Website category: movie
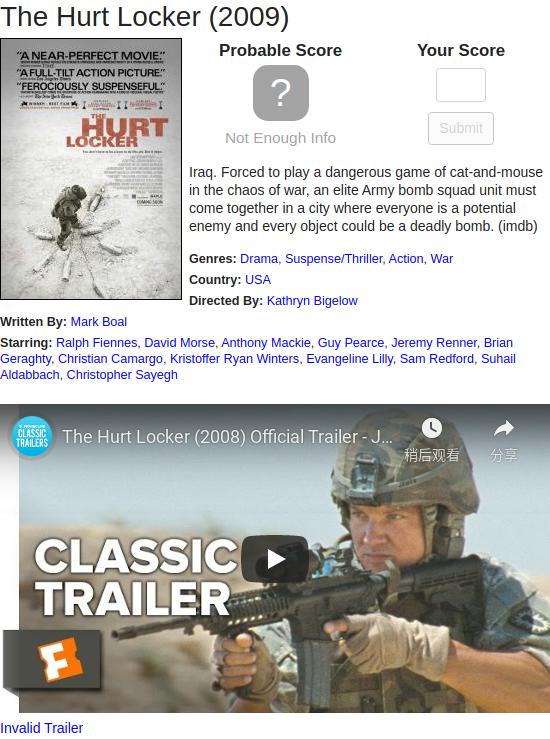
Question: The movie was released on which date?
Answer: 2009

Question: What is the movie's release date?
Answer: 2009

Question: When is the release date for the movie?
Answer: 2009

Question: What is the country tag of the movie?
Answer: USA

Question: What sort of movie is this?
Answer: Drama

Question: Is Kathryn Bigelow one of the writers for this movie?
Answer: no

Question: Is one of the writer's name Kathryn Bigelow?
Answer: no

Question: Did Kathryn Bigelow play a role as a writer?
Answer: no

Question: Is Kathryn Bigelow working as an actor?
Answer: no

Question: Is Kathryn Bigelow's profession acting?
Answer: no

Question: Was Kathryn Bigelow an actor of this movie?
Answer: no

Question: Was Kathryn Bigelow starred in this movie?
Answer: no

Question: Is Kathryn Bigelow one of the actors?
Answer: no

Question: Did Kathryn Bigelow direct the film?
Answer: yes

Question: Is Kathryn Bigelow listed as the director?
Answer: yes

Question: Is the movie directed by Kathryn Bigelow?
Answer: yes

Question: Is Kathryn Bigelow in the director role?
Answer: yes

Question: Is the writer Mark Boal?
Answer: yes

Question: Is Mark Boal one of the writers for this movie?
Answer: yes

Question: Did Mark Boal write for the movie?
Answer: yes

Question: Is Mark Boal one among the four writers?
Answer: yes

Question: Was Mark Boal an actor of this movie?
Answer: no

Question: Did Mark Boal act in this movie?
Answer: no

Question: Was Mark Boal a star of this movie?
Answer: no

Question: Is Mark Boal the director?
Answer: no

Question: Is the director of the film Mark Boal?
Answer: no

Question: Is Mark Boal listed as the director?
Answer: no

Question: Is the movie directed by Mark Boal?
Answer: no

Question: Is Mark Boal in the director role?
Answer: no

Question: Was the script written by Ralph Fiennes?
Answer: no

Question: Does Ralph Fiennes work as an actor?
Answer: yes

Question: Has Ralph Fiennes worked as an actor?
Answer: yes

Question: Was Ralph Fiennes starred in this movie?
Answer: yes

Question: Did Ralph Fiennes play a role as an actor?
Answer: yes

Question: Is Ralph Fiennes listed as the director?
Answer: no

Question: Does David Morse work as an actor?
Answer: yes

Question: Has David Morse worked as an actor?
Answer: yes

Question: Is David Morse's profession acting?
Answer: yes

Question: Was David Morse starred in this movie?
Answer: yes

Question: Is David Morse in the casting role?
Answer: yes

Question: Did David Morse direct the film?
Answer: no

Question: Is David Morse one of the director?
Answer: no

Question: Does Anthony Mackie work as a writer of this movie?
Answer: no

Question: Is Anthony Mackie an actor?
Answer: yes

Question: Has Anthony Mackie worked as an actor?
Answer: yes

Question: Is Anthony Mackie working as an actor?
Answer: yes

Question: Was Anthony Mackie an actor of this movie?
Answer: yes

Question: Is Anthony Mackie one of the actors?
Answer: yes

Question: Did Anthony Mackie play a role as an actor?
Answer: yes

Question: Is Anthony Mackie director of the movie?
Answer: no

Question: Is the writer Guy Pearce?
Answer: no

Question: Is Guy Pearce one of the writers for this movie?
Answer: no

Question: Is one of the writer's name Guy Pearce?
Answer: no

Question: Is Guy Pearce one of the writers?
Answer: no

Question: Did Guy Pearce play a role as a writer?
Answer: no

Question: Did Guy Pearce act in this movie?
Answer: yes

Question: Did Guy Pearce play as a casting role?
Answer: yes

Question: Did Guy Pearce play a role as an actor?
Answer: yes

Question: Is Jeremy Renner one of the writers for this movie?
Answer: no

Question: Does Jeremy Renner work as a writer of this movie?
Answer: no

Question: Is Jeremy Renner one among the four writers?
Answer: no

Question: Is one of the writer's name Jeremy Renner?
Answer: no

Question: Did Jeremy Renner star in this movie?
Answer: yes

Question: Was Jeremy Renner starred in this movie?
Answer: yes